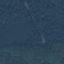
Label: Forest